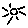
Label: sun